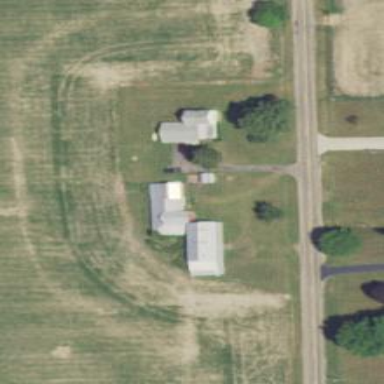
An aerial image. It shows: Driveway.